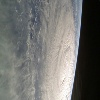
Label: cloud